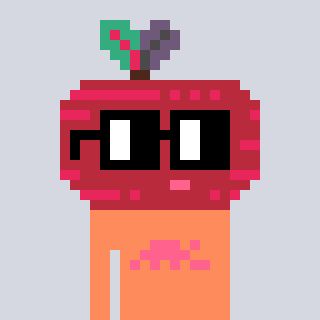
a pixel art character with square black glasses, a beet-shaped head and a peachy-colored body on a cool background